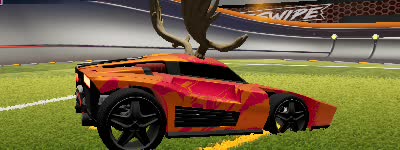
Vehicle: breakout